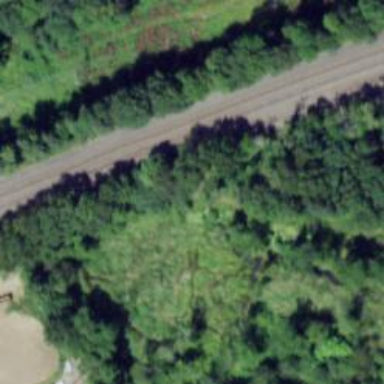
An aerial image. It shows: Abandoned railway bridge.